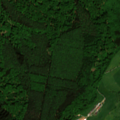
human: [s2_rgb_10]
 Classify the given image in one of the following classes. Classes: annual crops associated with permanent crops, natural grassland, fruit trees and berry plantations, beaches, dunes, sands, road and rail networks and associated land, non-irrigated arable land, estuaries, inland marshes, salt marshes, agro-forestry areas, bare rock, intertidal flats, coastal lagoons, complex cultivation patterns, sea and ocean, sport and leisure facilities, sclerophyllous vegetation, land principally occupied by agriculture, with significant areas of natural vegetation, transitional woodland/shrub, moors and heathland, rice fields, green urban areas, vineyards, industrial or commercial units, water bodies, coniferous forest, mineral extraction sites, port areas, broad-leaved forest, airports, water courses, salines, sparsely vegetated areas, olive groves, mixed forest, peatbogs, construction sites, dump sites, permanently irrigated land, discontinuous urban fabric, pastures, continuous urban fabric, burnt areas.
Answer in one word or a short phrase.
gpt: complex cultivation patterns, broad-leaved forest, coniferous forest